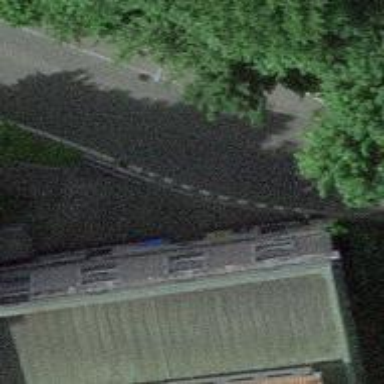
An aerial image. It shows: Kerb barrier.